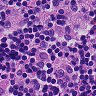
Metastatic tissue present: no